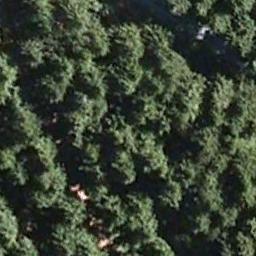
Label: forest